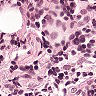
Metastatic tissue present: no